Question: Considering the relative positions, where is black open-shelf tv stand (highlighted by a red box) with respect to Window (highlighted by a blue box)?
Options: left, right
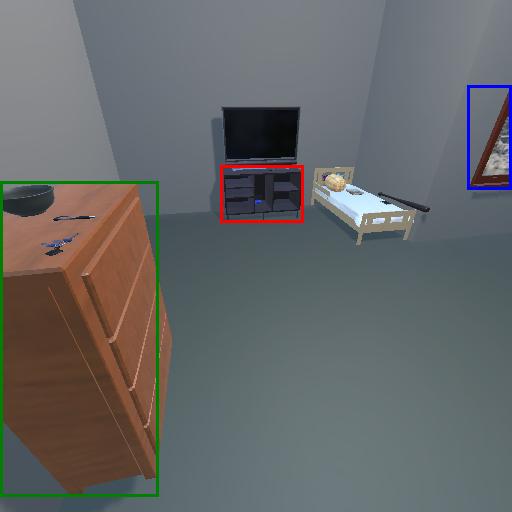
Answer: left